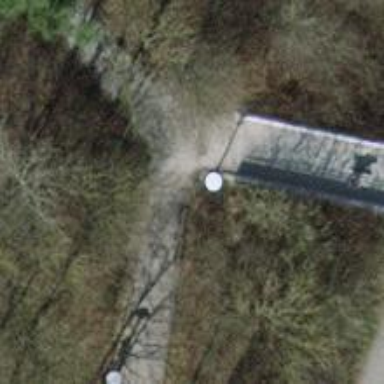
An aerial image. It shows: Path with asphalt surface crossing over beam bridge.